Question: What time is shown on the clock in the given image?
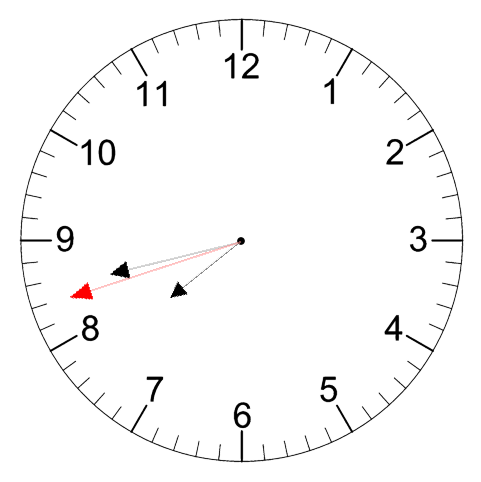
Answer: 07:42:42